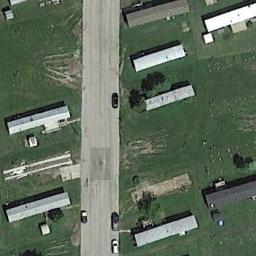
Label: mobile_home_park